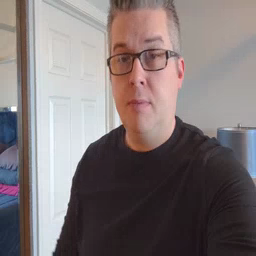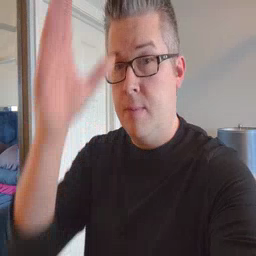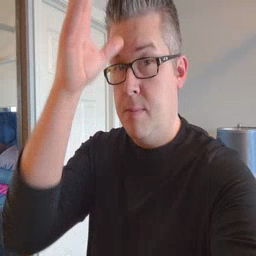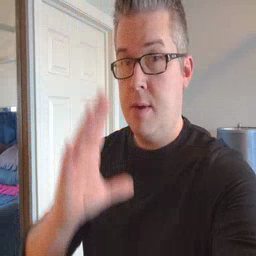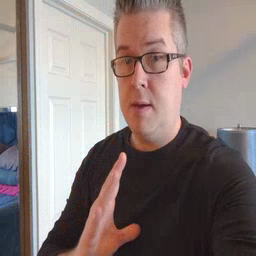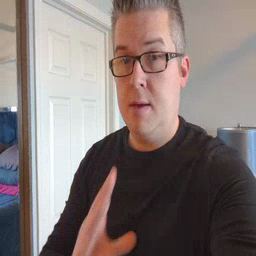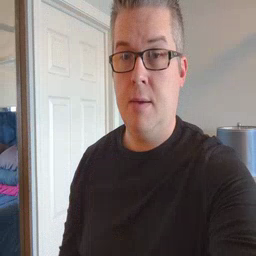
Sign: man